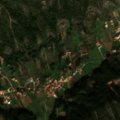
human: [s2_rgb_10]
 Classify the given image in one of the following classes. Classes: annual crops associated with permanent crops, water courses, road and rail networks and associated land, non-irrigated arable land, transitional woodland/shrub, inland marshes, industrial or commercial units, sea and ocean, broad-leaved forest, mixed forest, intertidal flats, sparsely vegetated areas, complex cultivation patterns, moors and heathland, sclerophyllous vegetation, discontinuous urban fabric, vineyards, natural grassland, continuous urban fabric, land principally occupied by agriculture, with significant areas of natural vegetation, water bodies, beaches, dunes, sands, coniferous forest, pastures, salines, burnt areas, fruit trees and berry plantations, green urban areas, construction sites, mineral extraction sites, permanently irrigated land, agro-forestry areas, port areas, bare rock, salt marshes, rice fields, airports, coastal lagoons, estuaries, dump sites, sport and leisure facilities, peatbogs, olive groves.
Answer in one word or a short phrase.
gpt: olive groves, annual crops associated with permanent crops, coniferous forest, mixed forest, sclerophyllous vegetation